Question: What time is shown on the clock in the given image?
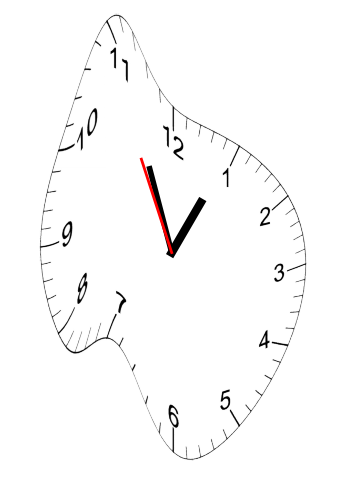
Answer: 12:55:55